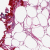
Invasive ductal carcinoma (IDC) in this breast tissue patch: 0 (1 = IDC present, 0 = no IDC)